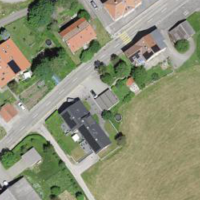
EUNIS habitat code: 52
Species observed at this site:
Plantago media